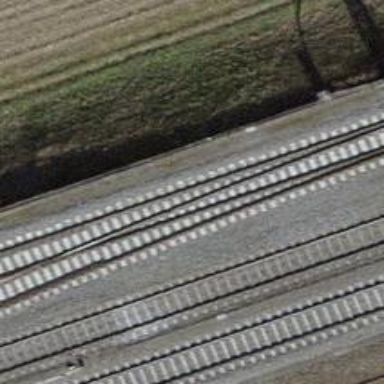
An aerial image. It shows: Single-track electrified railway with contact line.